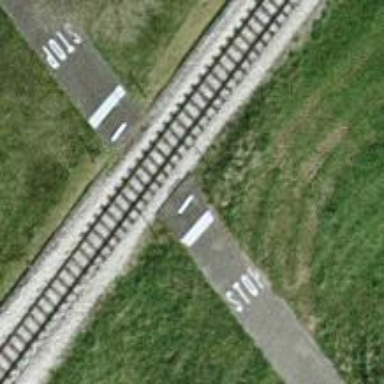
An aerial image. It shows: Railway level crossing.